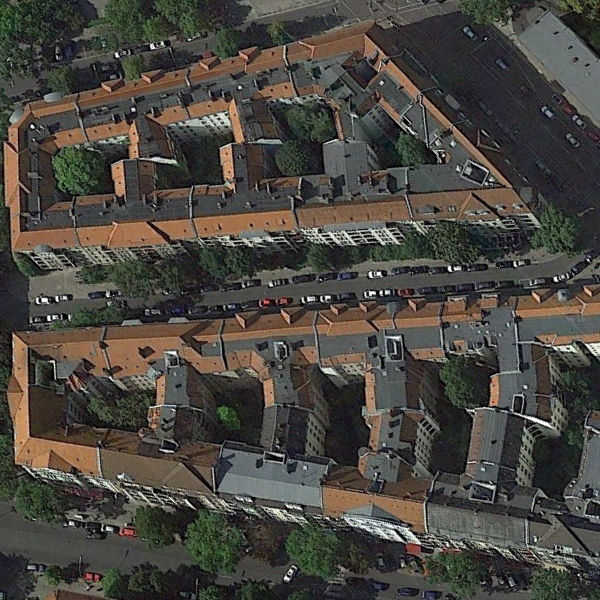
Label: DenseResidential